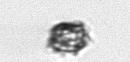
Label: Thalassiosira_TAG_external_detritus